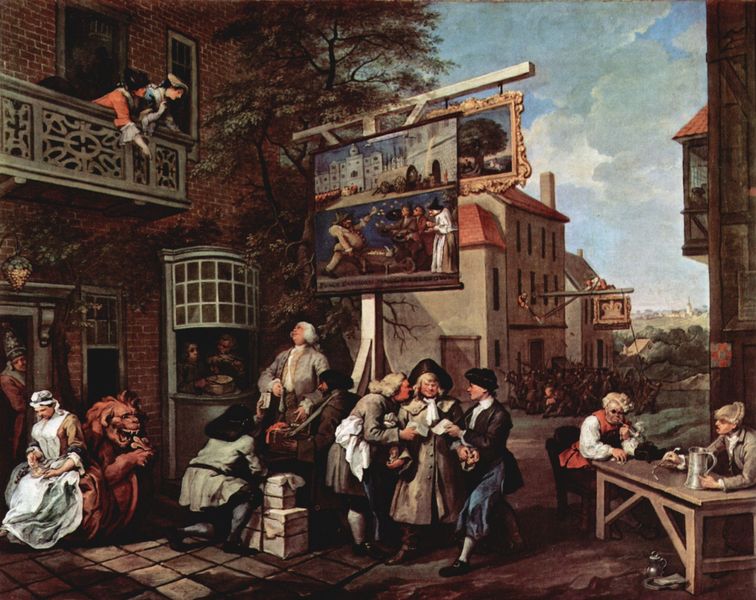
Titel: Wahlpropaganda
Künstler: William Hogarth
Standort: London
Institution: Sir John Soane's Museum
Schlagwörter: baum, blau, gemälde, gruppe, himmel, mann, schatten, weiß, wolken, bäume, frauen, grün, landschaft, menschen, sitzen, stadt, äste, braun, fenster, frau, getränk, grau, hintergrund, holz, hut, hüte, kleider, lampe, licht, männer, reden, schwarz, strasse, strassenszene, stühle, szene, tisch, tür, dach, gebäude, haus, rot, tier, weg, wolke, beige, gespräch, malerei, mode, anzug, feier, kneipe, lokal, mütze, trinken, wirtschaft, arm, barock, falten, rahmen, schädel, stehen, steine, tot, bild, holland, niederlande, öl, ast, häuser, brüstung, gehen, gitter, kirche, boden, figur, gold, kelch, kutte, mantel, drei, gewänder, paar, pflanzen, theater, england, renaissance, dachziegel, genre, handel, kamin, krug, ranken, hellblau, mähne, perücke, balkon, schürze, farbig, bilder, hocke, bogen, fassaden, kisten, pflaster, schuhe, fahne, mast, moderne, laufen, dorf, dächer, mauer, ziegel, markt, platz, figuren, häuse, krieg, balcony, blue, hat, men, people, red, white, window, women, black, chairs, gossip, old, painting, seated, table, talking, weiber, windows, spielen, rauchen, handtuch, maler, maid, picture, robe, wooden, gestell, socken, knie, zeigen, weste, hoch, oben, unten, holztisch, lachen, spiel, eingang, erker, fugen, schild, bierkrug, zinnkrug, hängen, verkäufer, motiv, gemalt, seil, fliesen, schilder, knien, auflauf, bürger, plakat, reklame, bier, dreispitz, helm, stiefel, dämon, ölmalerei, tracht, wappen, sims, küche, barett, totenkopf, zähne, handwerk, handwerker, wood, efeu, schreiben, schreien, teufel, cloud, clouds, sky, mittelalter, knieen, building, house, houses, roofs, street, village, mönch, fachwerk, kostüme, bieten, huldigung, umzug, ballustrade, weinlaub, kaufleute, löwe, ereignis, golden, schreiber, fließen, emblem, hats, ungeheuer, paintings, gasthaus, gasthof, humpen, wirt, wirtshaus, zecher, flag, frames, scene, town, speicher, monster, gaststube, city, public, perrücke, rufen, fahnenstange, square, buildings, menschne, pakete, art, bodenbelag, schälen, verhandeln, maleratelier, mug, ausschank, einzug, päckchen, galgen, hintergrunf, dragon, hanging, jug, crouching, hogarth, lion, bar, drinking, happiness, pub, hay, middle ages, beibe, spangenschuh, wig, stein, krämer, sign, hochziehen, bildermarkt, bäume haus, hogwart, hogwarth, sikberkrug, busy, straßenbild, 17. jahrhundert, wirtthaus, games, tavern, patio, joy, gargoyle, exciting, brick building, pub sign, public house, gosspi, ancient community